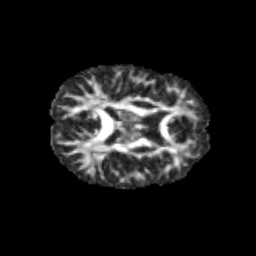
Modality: FA
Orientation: axial
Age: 12
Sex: female
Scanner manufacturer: siemens
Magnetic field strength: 3 T
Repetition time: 3.8 s
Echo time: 0.07 s